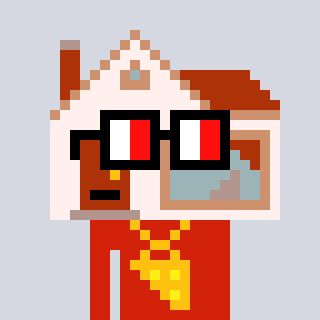
a pixel art character with square glasses with black frames and red eyes, a house-shaped head and a red-colored body on a cool background